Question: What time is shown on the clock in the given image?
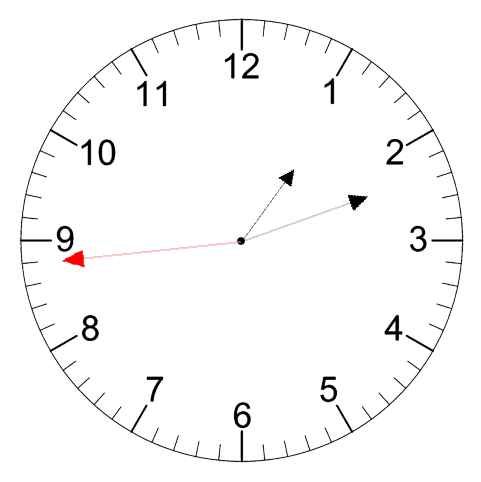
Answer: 01:11:44